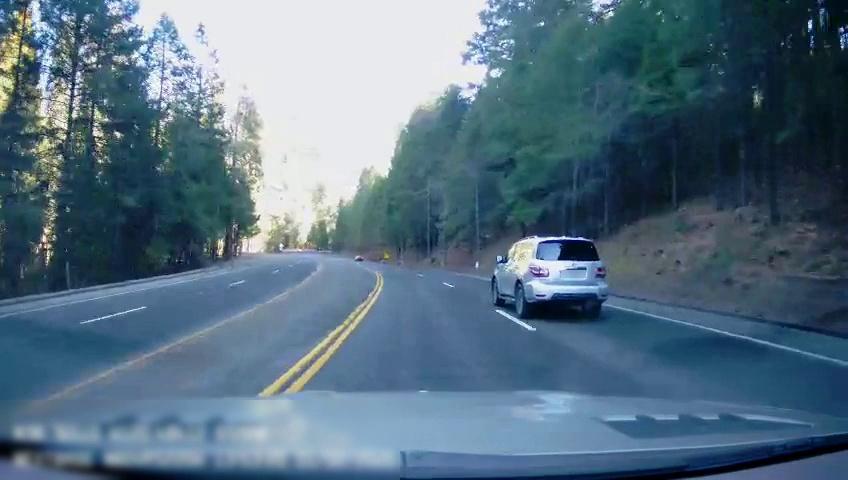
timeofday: Day
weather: Sunny
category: Drivable Space
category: Vehicles | Car
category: Vehicles | SUV
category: Lanes | Current Lane
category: Lanes | Alternate Lane
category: Lanes | Current Lane
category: Lanes | Alternate Lane
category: Lanes | Opposite Lane
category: Lanes | Opposite Lane
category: Lanes | Opposite Lane